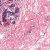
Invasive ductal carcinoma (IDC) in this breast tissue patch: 0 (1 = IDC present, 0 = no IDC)